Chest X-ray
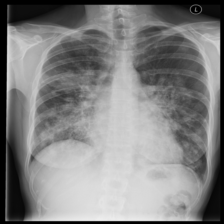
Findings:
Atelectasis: negative
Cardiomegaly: positive
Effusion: positive
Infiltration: negative
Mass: positive
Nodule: negative
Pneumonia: negative
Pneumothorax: negative
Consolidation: negative
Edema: negative
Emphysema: negative
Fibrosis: negative
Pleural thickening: negative
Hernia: negative